Field crop: maize
Growth stage: 2
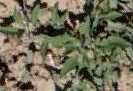
Species: atriplex